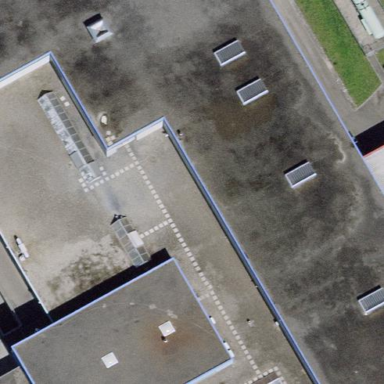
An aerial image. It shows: Industrial building.